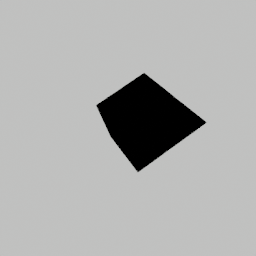
Label: architecture